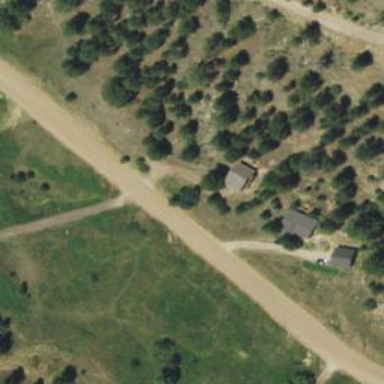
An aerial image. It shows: Driveway.